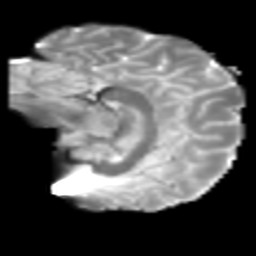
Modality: T2w
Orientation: sagittal
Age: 25
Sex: male
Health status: healthy
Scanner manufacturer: philips
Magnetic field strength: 3 T
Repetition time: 10.37 s
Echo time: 0.0712 s